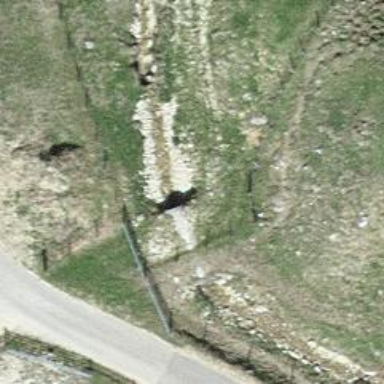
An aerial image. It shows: Track road with bridge.